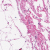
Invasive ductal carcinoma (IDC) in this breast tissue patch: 0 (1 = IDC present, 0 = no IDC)